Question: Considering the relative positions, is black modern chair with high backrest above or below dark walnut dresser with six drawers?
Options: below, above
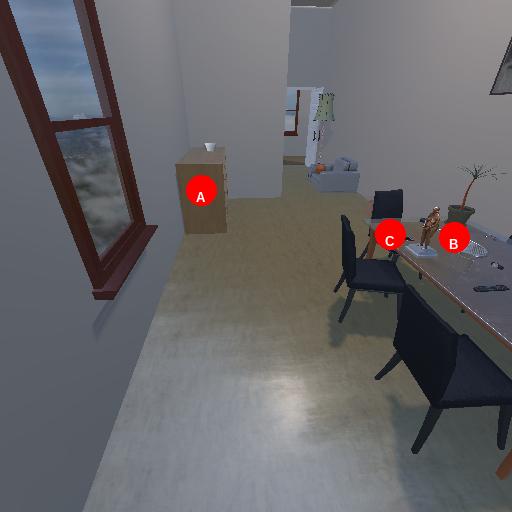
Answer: below